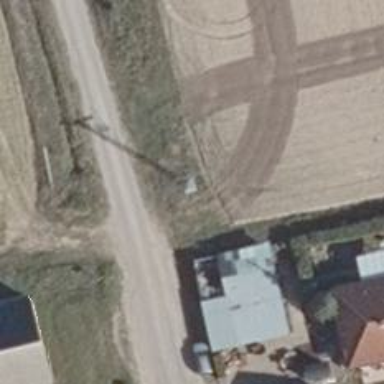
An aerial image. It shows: Power pole.